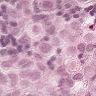
Metastatic tissue present: yes